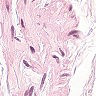
Metastatic tissue present: no